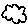
Label: cloud